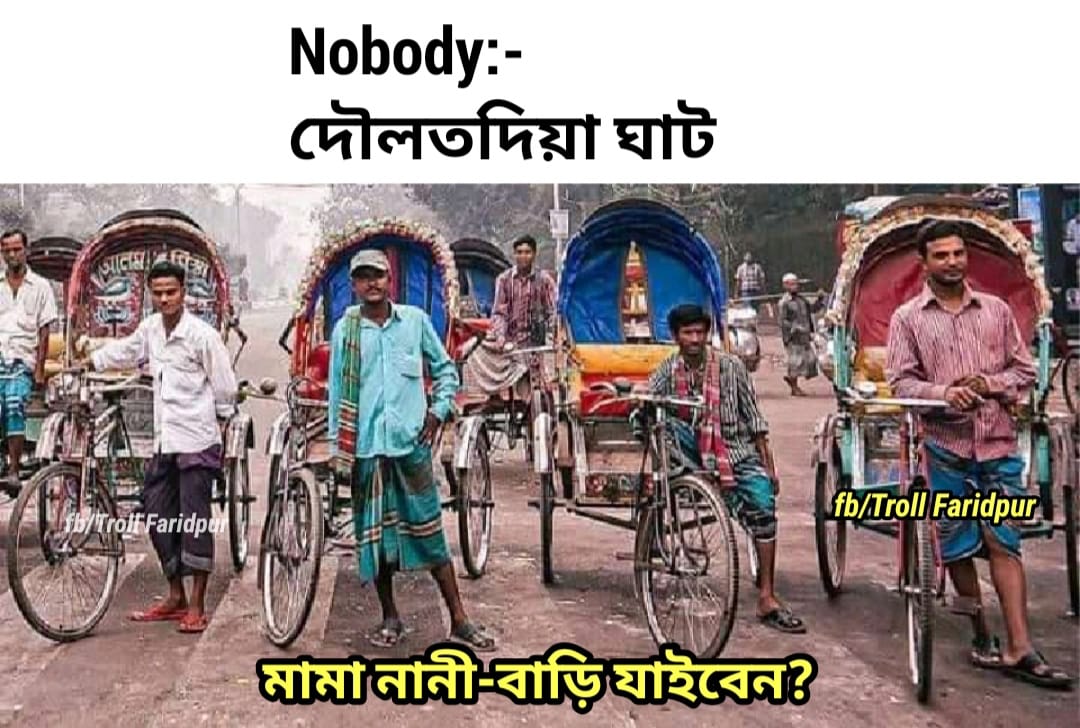
Caption: Nobody :-   দৌলতদিয়া ঘাট    মামা নানী - বাড়ি  যাইবেন ?
Label: non-hate